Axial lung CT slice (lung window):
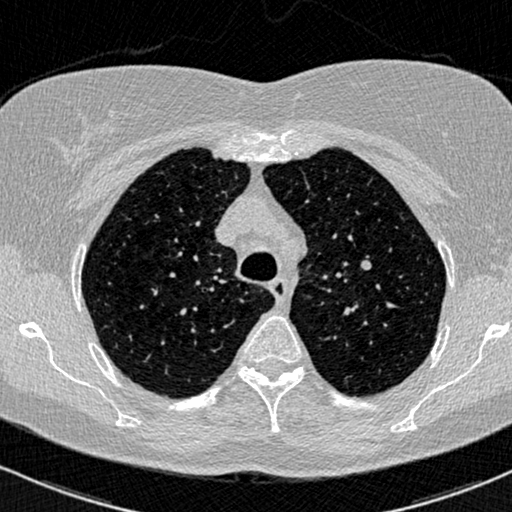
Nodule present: yes
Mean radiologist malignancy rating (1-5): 2.75